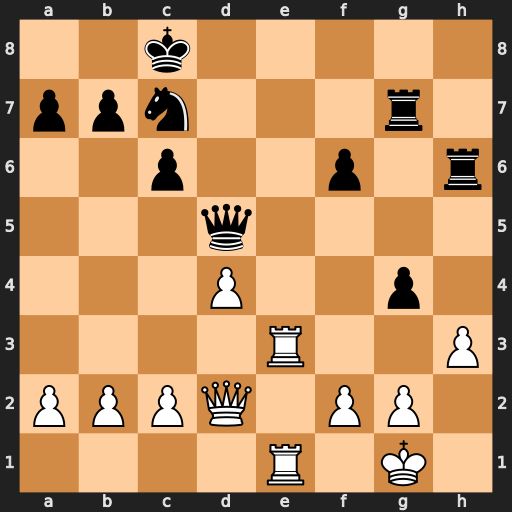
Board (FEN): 2k5/ppn3r1/2p2p1r/3q4/3P2p1/4R2P/PPPQ1PP1/4R1K1
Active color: w
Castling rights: -
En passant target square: -
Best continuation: Re8+ Nxe8 Rxe8+ Kd7 Qxh6